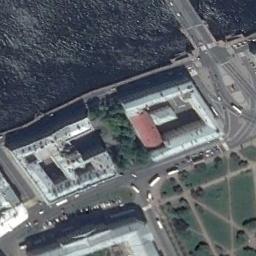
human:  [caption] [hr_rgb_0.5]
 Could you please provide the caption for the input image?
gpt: The palace is on the grass next to some trees .

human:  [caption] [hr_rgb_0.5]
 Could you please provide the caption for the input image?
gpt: Some trees are beside the palace .

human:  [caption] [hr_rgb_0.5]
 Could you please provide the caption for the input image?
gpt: There is a wide road next to the palace .

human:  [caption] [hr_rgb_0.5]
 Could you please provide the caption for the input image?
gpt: The palace has some buildings and a grove of trees and the waters is also next to the palace .

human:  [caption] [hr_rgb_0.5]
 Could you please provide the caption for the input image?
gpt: There are green lawns beside the palace .